七年级 · 算术
在数轴上表示下列各数, 并用“<”把这些数按从小到大的顺序连接起来.
$2.5, \quad-2^{2}, 4 \frac{1}{2},-2 \frac{1}{2},|-1.5|,-(+1.6)$
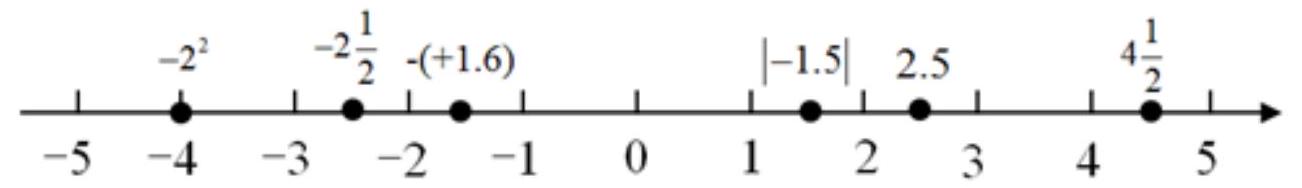
答案: 解: $-2^{2}=-4,|-1.5|=1.5,-(+1.6)=-1.6$,

将各数在数轴上表示出来，如下图，

把这些数按从小到大的顺序排列为: $-2^{2}<-2 \frac{1}{2}<-(+1.6)<|-1.5|<2.5<4 \frac{1}{2}$